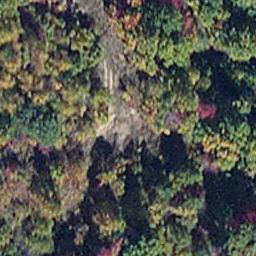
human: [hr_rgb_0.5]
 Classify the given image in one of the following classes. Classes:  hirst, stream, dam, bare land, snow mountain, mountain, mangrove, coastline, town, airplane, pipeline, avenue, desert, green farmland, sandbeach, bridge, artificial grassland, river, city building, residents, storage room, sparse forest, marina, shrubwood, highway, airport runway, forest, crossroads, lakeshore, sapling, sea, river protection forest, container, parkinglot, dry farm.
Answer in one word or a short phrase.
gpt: mangrove